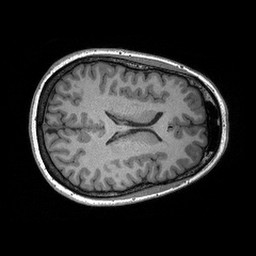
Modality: T1w
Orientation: axial
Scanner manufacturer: siemens
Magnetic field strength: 3 T
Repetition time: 2.3 s
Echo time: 0.00298 s